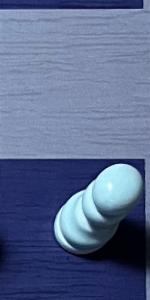
Label: Pawn_White